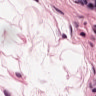
Metastatic tissue present: no